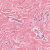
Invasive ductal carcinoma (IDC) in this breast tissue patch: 1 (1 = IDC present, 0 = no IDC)